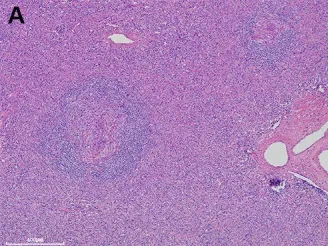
A moderate number of small lymphocytes are unevenly infiltrated inside the interfollicular regions (A).
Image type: pathology (h&e)